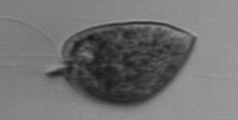
Label: Prorocentrum_micans